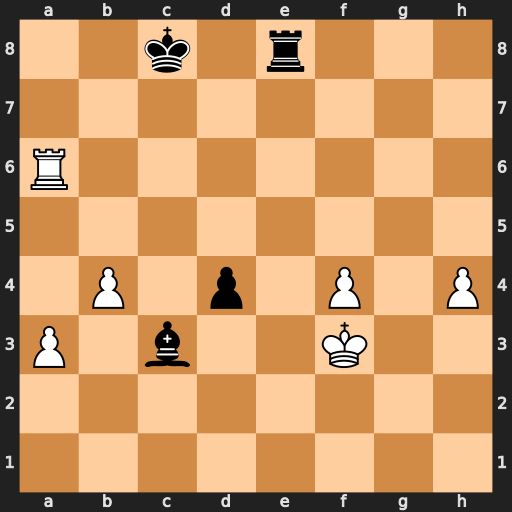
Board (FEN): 2k1r3/8/R7/8/1P1p1P1P/P1b2K2/8/8
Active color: w
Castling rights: -
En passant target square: -
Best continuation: Ra8+ Kd7 Rxe8 Kxe8 Ke4